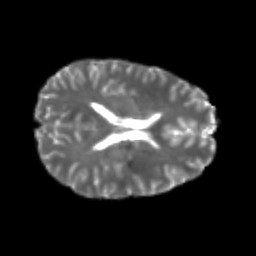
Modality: T2w
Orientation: axial
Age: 22
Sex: male
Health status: healthy
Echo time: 0.074 s